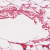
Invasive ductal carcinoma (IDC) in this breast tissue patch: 0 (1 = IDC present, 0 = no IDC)